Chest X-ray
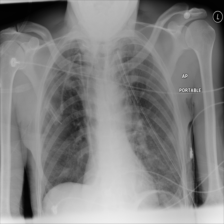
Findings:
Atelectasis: negative
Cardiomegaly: negative
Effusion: negative
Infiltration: positive
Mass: negative
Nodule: negative
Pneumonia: negative
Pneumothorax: negative
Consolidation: negative
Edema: negative
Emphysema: negative
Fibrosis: negative
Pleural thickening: negative
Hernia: negative